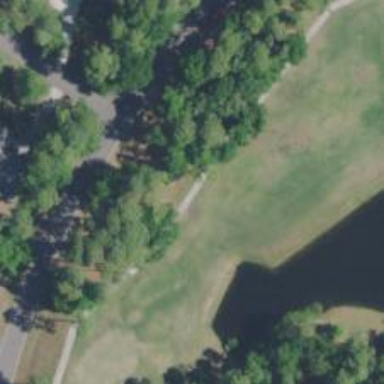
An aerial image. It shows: Pathway for golfing.